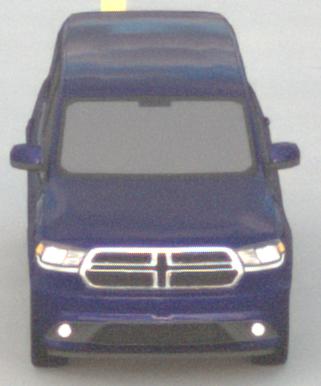
Make: Dodge
Model: Durango
Detailed model: Gen. 3
Model produced from: 2010
Doors: 5
Color: blue
Road condition: dry road
Daytime: sunrise or sunset
Contrast: low contrast